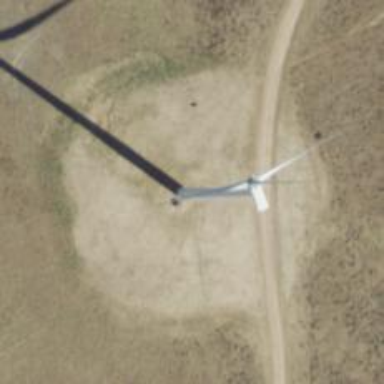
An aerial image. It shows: Wind generator powered by wind. The generator type is horizontal axis and it uses wind turbines.